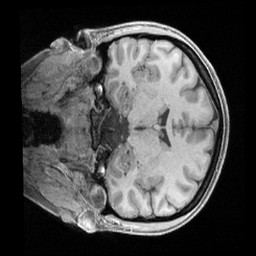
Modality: T1w
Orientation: coronal
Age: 26
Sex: female
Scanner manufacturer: siemens
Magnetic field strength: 3 T
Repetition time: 2.4 s
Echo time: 0.00241 s